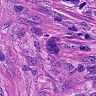
Metastatic tissue present: yes